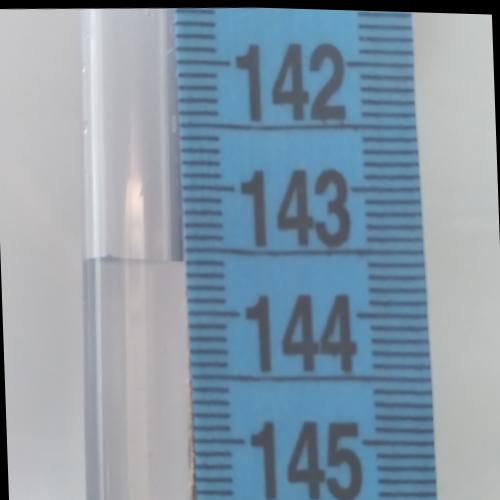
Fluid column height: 143.6 cm